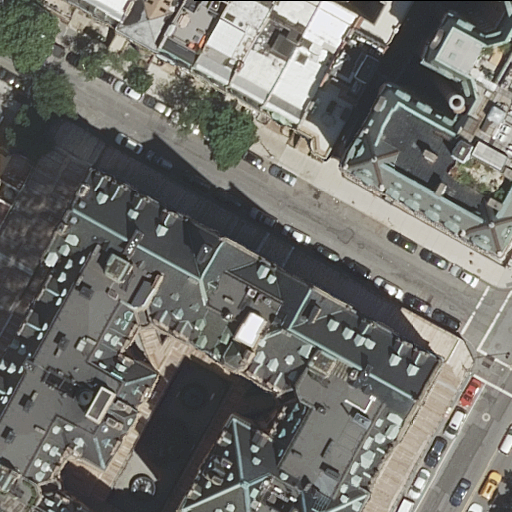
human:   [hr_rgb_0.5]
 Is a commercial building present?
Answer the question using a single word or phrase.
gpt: no

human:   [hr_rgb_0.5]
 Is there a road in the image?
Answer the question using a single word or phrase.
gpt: yes

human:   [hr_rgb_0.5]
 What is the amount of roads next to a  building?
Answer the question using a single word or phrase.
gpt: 3

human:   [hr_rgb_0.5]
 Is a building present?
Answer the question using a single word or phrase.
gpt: yes

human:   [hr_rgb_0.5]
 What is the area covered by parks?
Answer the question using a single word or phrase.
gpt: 10627m2

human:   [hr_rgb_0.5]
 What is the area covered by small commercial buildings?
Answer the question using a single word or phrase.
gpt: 0m2

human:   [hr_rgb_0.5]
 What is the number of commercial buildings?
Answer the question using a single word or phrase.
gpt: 0

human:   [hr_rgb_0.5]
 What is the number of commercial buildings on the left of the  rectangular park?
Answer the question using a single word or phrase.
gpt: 0

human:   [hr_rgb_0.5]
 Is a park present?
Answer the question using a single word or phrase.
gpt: yes

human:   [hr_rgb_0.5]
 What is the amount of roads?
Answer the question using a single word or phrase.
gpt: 3

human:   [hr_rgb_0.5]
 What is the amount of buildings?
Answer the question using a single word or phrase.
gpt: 10

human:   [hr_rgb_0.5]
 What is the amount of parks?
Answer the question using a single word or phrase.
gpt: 1

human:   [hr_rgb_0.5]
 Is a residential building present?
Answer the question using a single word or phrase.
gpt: yes

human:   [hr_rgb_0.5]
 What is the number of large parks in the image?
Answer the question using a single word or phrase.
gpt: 1

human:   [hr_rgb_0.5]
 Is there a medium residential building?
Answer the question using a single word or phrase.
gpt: yes

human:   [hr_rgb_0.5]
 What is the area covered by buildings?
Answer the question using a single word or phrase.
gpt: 1969m2

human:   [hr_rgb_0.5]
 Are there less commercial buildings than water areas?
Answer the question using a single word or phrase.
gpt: no

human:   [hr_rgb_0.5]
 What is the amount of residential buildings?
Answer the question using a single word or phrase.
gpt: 10

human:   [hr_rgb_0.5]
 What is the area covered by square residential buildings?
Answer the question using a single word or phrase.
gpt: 0m2

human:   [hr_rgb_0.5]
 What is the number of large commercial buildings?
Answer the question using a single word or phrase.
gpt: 0

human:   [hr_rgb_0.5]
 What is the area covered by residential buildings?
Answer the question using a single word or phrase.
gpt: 1969m2

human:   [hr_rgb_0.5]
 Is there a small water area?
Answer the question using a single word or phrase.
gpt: no

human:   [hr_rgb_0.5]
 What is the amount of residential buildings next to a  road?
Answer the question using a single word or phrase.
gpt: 10

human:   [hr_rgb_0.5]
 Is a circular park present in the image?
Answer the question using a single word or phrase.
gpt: no

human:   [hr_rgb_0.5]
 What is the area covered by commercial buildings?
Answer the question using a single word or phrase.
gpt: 0m2

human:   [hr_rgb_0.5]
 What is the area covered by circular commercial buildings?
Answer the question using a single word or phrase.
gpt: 0m2

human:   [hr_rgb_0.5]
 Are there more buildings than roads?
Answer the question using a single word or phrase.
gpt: yes

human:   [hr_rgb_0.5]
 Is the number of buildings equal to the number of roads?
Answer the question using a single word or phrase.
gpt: no

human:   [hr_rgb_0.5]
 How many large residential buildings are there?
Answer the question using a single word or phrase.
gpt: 1

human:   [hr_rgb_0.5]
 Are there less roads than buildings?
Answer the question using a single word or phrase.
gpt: yes

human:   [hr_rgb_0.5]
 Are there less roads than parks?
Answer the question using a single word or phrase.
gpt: no

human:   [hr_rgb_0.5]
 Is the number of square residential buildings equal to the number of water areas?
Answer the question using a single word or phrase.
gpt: yes

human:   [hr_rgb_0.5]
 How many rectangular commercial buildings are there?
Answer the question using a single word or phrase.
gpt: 0

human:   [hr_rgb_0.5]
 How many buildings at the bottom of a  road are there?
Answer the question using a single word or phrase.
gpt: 1

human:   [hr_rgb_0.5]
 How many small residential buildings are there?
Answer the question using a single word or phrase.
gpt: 3

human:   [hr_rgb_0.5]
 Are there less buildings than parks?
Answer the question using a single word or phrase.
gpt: no

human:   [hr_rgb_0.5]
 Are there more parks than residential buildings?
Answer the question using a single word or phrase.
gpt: no

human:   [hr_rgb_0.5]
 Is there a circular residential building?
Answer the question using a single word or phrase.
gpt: no

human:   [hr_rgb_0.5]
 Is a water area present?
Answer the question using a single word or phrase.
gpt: no

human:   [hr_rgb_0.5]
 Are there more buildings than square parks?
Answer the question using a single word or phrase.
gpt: yes

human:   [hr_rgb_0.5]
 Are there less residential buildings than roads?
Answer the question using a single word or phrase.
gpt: no

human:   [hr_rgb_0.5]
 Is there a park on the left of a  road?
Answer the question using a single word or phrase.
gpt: no

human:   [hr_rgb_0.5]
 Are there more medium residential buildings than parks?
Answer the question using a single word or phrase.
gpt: yes

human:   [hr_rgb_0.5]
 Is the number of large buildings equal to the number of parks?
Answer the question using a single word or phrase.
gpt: yes

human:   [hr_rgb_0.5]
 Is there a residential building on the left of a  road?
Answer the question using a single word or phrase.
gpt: yes

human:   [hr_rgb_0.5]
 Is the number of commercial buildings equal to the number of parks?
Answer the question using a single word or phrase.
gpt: no

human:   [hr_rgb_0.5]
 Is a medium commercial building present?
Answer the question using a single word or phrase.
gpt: no

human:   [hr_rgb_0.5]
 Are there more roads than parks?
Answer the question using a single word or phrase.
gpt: yes

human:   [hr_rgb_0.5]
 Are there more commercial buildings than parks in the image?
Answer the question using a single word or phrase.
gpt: no

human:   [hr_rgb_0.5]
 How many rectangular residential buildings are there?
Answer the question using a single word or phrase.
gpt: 9

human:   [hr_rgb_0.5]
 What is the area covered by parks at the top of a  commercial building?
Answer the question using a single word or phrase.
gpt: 0m2

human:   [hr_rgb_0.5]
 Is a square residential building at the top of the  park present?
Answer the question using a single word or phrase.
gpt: no

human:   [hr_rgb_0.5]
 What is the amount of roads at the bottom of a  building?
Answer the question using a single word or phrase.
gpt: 3

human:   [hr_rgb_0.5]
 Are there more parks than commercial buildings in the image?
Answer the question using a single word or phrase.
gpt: yes

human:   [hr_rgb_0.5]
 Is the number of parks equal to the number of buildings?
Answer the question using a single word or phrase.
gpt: no

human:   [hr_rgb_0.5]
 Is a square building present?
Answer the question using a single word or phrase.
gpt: no

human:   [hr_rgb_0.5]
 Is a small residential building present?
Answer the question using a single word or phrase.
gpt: yes

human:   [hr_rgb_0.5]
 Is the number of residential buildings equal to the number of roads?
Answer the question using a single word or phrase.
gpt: no

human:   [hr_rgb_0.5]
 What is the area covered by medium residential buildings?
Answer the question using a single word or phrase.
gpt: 1210m2

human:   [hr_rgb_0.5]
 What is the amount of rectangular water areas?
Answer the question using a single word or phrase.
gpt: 0

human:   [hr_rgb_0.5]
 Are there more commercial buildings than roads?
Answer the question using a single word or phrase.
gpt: no

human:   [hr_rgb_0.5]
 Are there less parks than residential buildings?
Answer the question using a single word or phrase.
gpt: yes

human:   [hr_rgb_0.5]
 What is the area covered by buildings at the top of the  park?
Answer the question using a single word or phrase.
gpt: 1969m2

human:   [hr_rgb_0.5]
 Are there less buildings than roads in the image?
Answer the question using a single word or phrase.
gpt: no